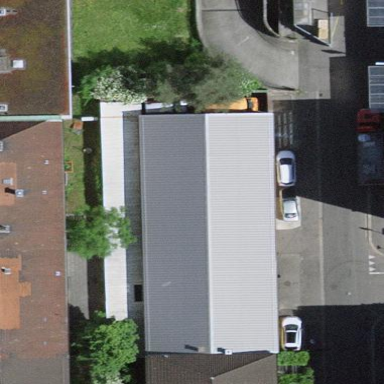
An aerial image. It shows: Retail building.